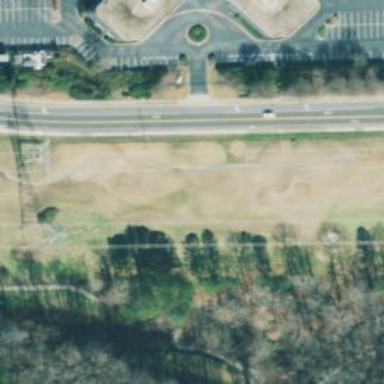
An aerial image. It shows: Pathway for golfing.